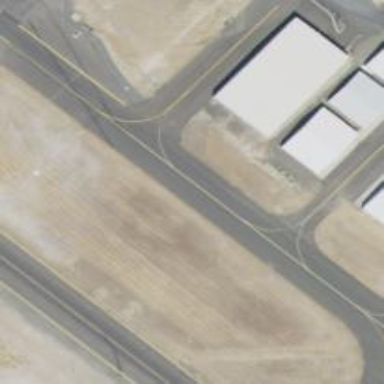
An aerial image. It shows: Asphalt taxiway in the airport.